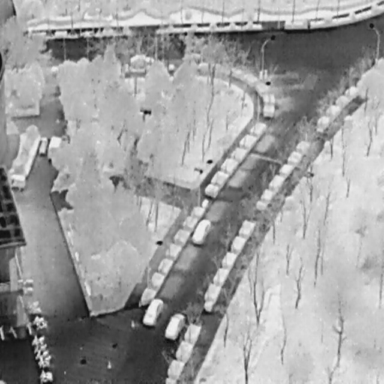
There are three Cars in the infrared image.